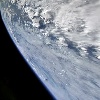
Label: cloud